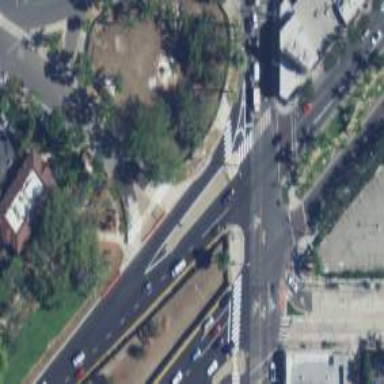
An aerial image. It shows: Zebra crossing on the road.